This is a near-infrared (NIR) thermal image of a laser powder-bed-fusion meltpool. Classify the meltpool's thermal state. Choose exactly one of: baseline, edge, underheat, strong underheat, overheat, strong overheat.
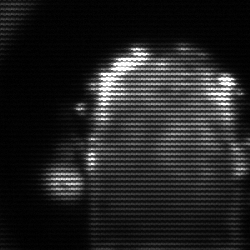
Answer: baseline